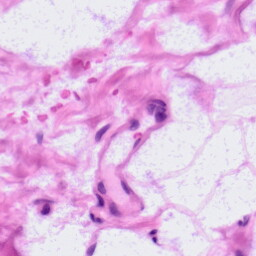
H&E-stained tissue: LymphNode